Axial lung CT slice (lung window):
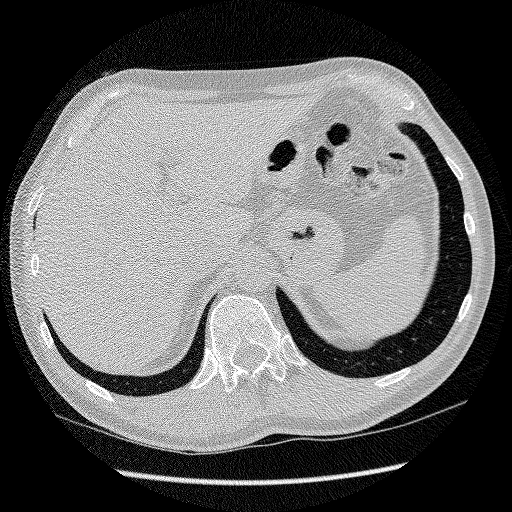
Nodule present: no